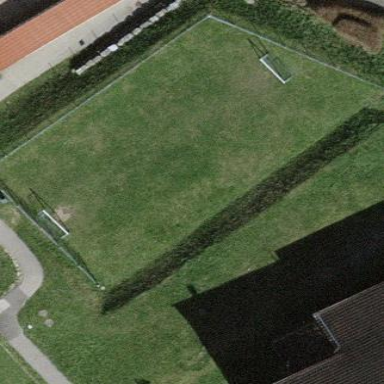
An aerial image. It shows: Soccer pitch for outdoor sports and leisure activities.